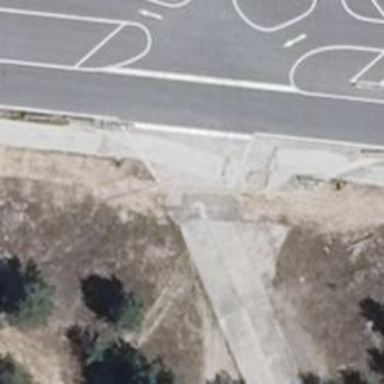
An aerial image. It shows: Concrete service road